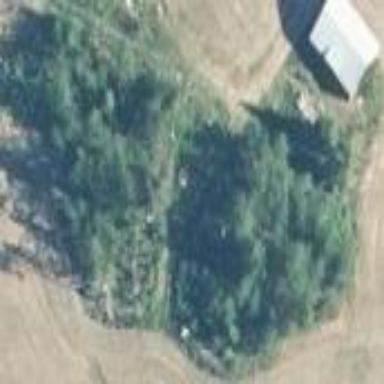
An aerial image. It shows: Forest area.